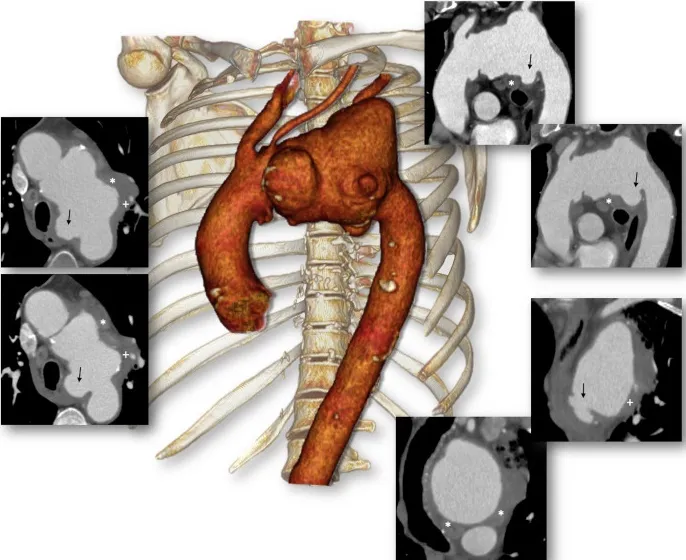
Preoperative CTA of the syphilitic aortic arch aneurysm characterized by focal and crescentic intramural hematomas (white *) - small regions of contrast accumulation with invisible or small communication with the true lumen, often with a peripheral connection with an intercostal or lumbar artery -, areas of eccentrically thickened aortic wall (white +), and ulcer-like projections with a wide neck (black arrows).
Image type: radiology (ct)